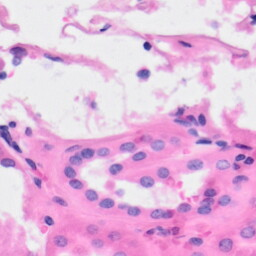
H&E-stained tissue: Kidney